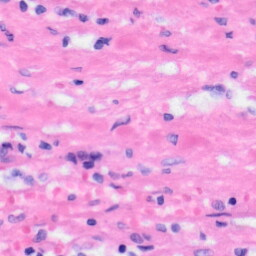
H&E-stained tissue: Liver